Interaction volume radius: 5 \u00c5
Interaction volume height: 20 \u00c5
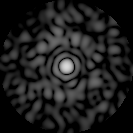
Disorder parameter: 0.8465